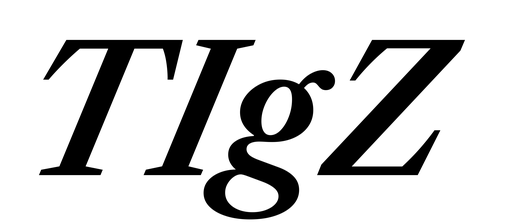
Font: LibreCaslonText-Italic_SemiBold_Italic